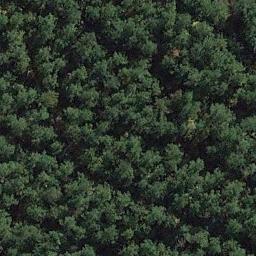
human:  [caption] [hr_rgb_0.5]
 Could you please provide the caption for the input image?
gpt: This is a dense forest .

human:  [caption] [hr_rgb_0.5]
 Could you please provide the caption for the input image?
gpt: Many neat rows of green trees are in the forest .

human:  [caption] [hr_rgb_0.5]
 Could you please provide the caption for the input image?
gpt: The forest has a lot of well-arranged green trees .

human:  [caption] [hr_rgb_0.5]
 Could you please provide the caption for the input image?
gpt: The forest is full of green trees .

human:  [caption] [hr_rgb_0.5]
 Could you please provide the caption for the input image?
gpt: A dense forest with many green trees .